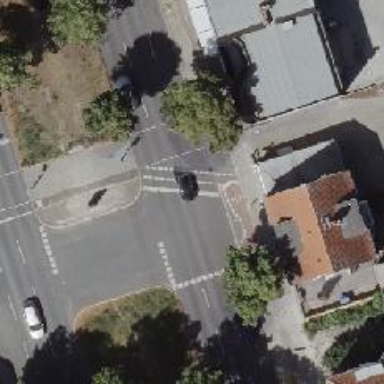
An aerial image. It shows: Road with traffic signals.